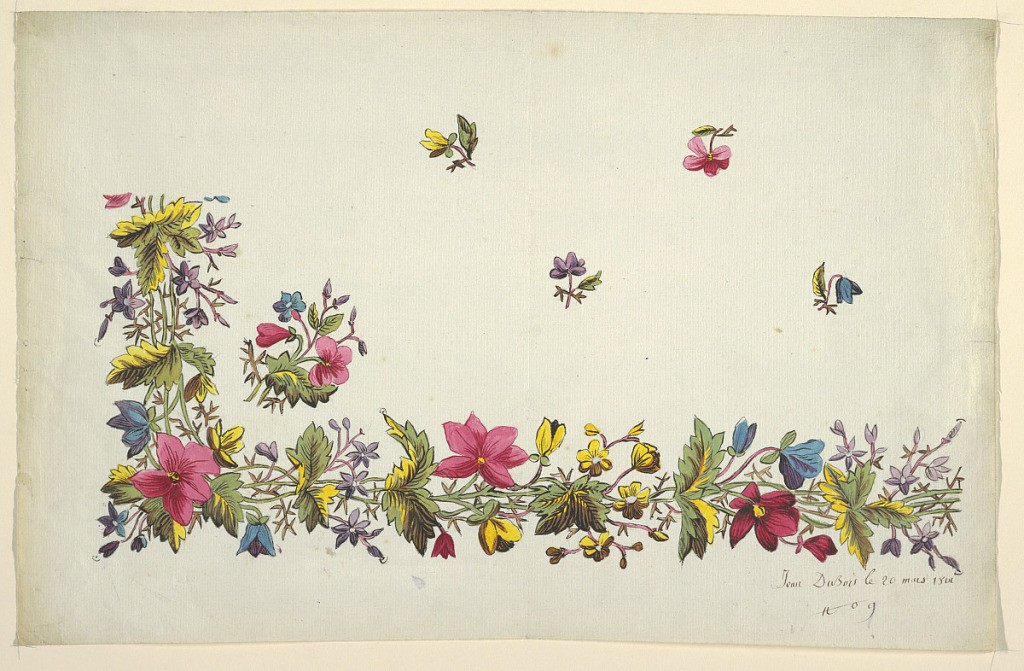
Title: Floral design for printed textile
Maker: Louis-Albert DuBois, Swiss, 1752–1818
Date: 1800–1818
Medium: Brush and gouache, graphite on green wove paper
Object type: Drawing
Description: Floral border design, pink, yellow, blue flowers, green and yellow leaves. Scattered floral sprigs on ground above border.